Interaction volume radius: 5 \u00c5
Interaction volume height: 30 \u00c5
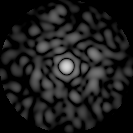
Disorder parameter: 0.8377